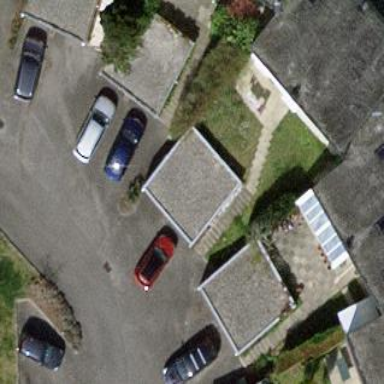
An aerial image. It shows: Garage building.